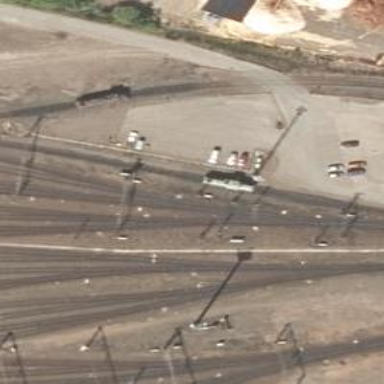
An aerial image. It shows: Rail yard with electrified contact lines for railway operations.